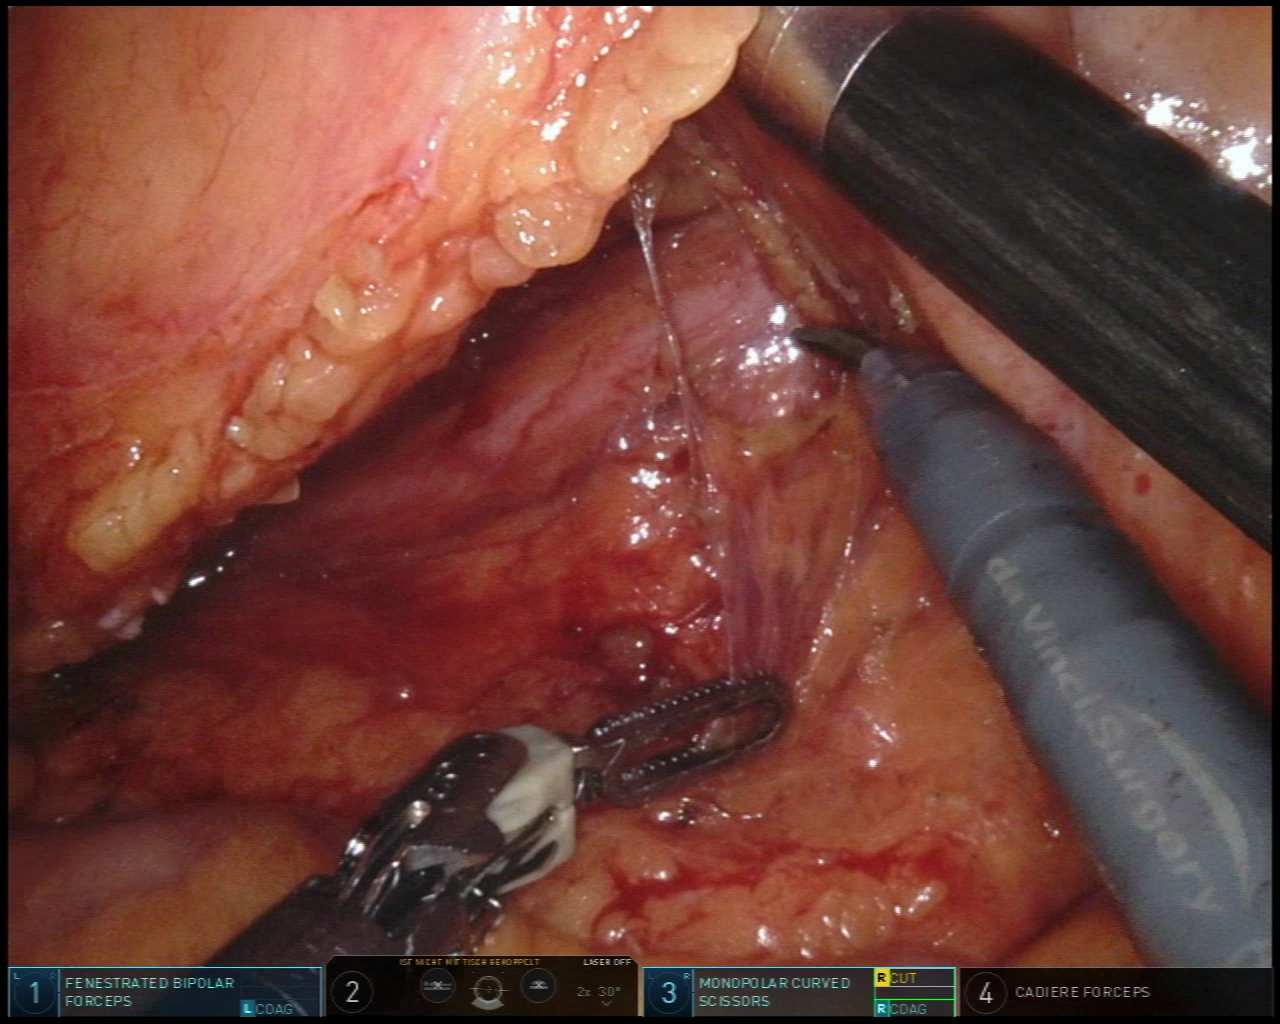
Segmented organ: ureter
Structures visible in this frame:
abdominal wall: no
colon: no
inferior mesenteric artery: no
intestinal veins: no
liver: no
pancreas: no
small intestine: yes
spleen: no
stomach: no
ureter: yes
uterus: no
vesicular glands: no